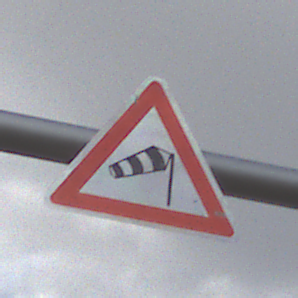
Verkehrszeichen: SeitenwindVonRechts
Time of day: Midday
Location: Outdoor (Nature)
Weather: PartlyCloudy
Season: NotSpecified
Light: Natural